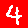
Digit: 4